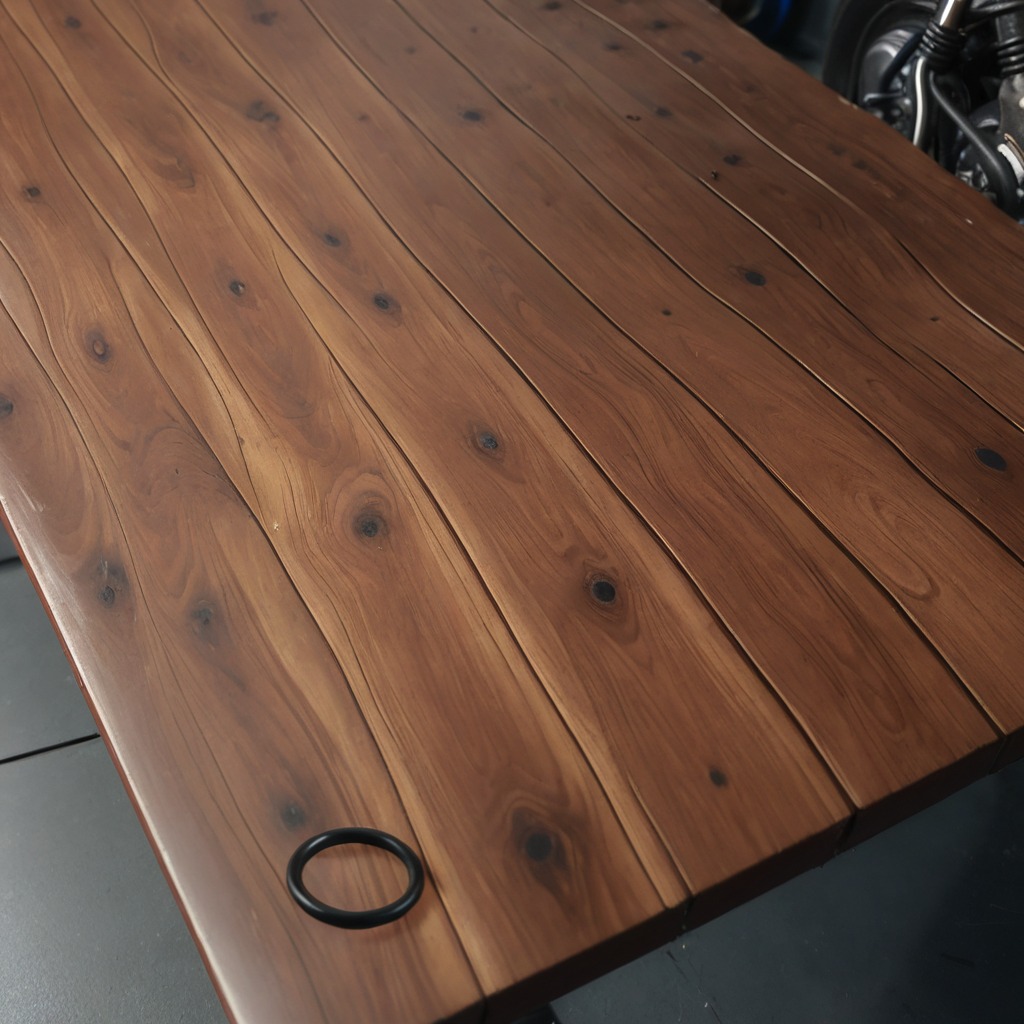
A rubber O-ring is lying on the wooden table.